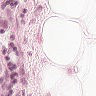
Metastatic tissue present: yes